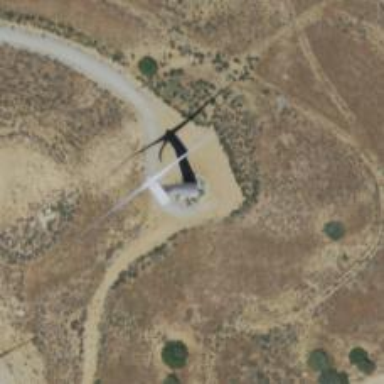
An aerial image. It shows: Wind generator powered by horizontal-axis wind turbine.